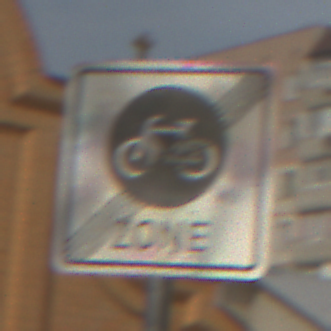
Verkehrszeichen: EndeFahrradzone
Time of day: MorningAfternoon
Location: Outdoor (Urban)
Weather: PartlyCloudy
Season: NotSpecified
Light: Natural